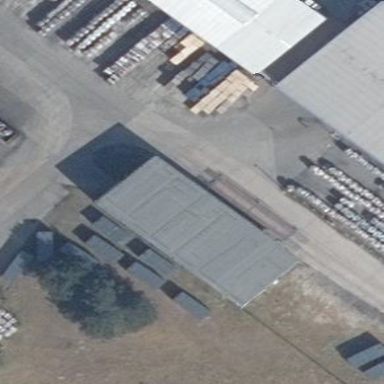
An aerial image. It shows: Building with flat grey roof.